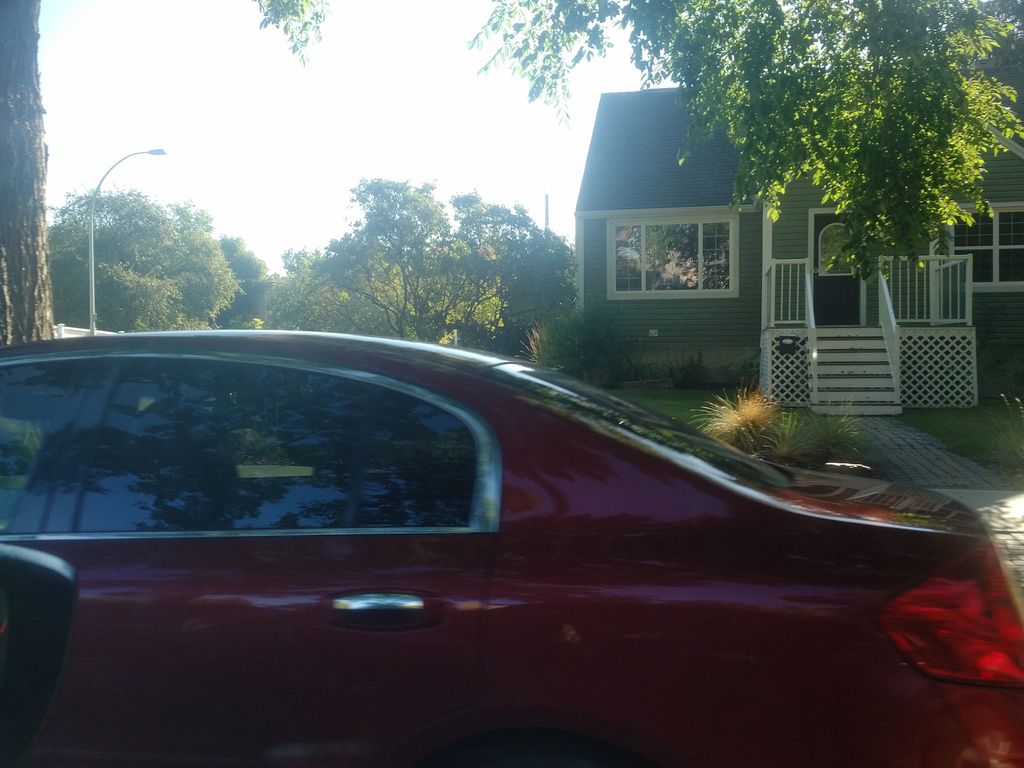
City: edmonton